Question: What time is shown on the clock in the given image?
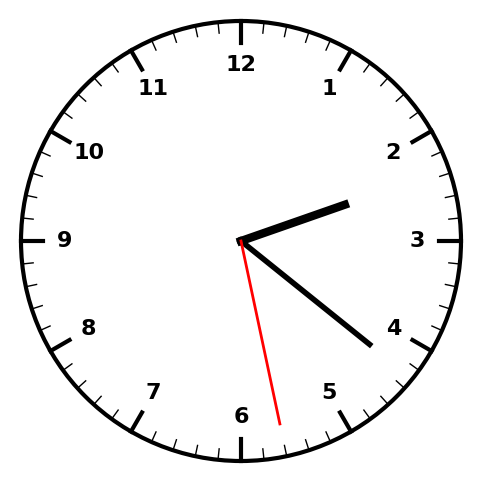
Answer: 02:21:28